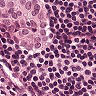
Metastatic tissue present: yes